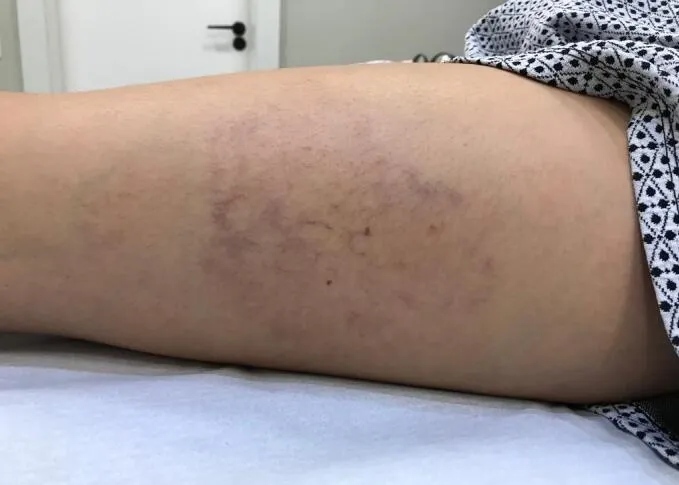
Two days after sclerotherapy, with telangiectatic matting.
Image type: medical_photograph (skin_photograph)